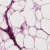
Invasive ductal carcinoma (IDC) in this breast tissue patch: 0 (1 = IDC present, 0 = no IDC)